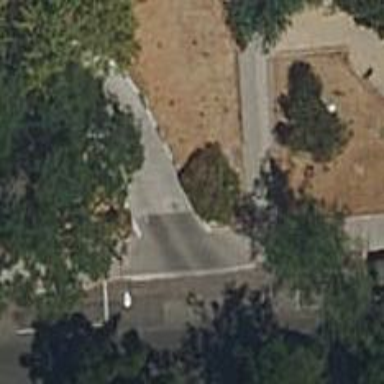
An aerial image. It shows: Driveway with paved surface.